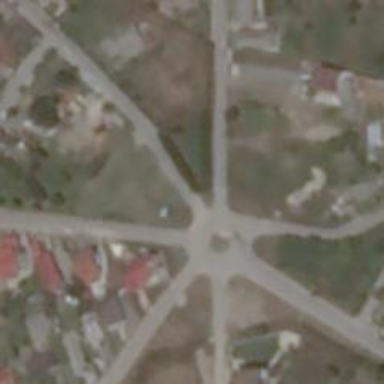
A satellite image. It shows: Crossing road.